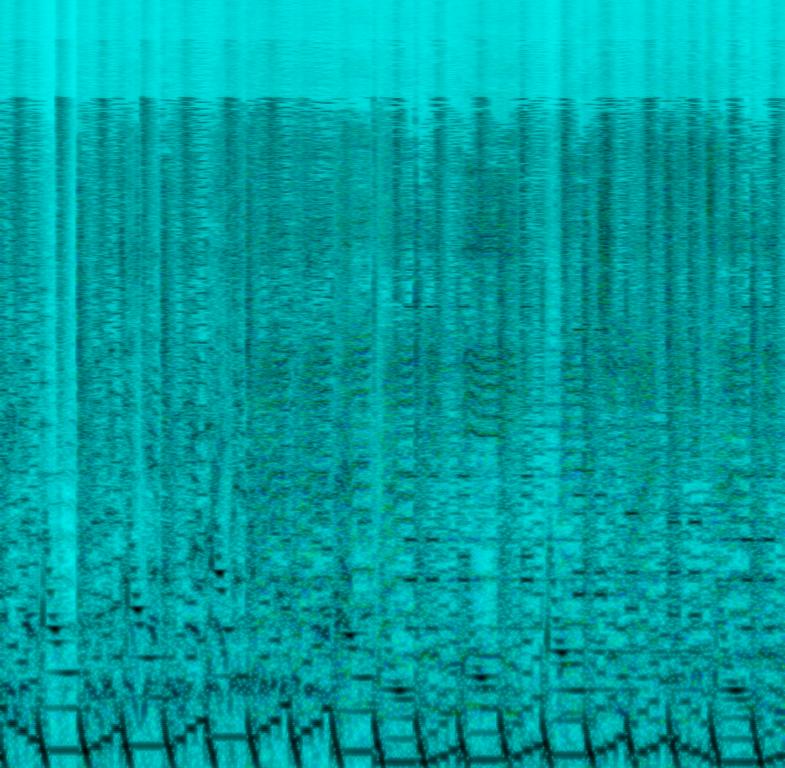
This song contains digital drums playing a four on the floor groove with a kick on every beat. A low synth arpeggio is serving as bassline rather than pitching up one octave while synth pluck instruments are playing a fast and repeating melody. A male voice is singing a melody in a higher key. The voice is panned to the right side of the speakers and is not the loudest element in the mix. You can hear a high pitch string drone. This song may be playing at a private houseparty.